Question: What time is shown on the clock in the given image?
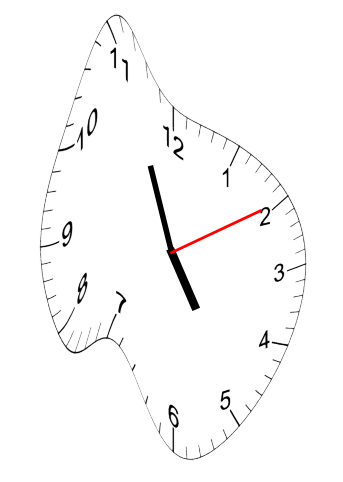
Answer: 04:56:10